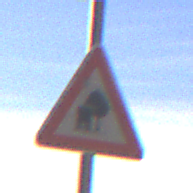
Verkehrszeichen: UnzureichendesLichtraumprofil
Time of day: MorningAfternoon
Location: Outdoor (RoadRail)
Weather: PartlyCloudy
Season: NotSpecified
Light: Natural